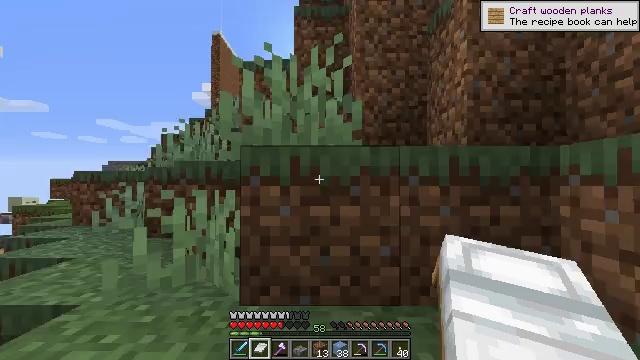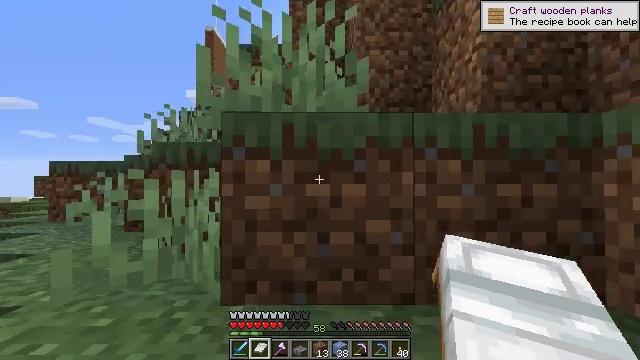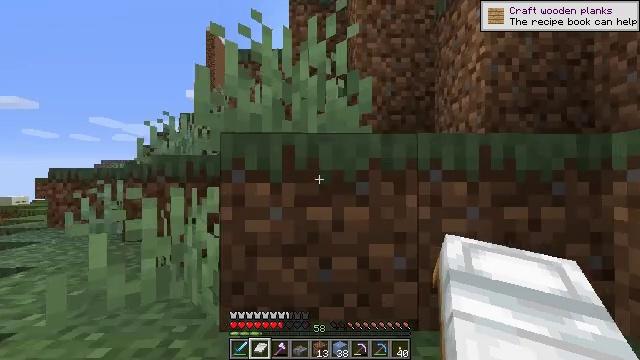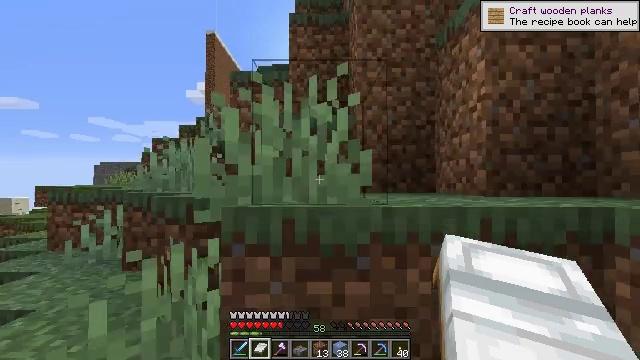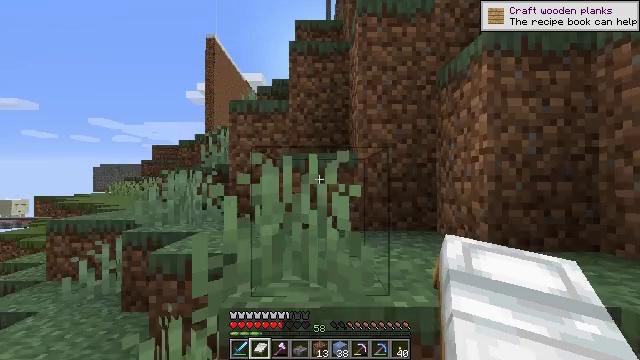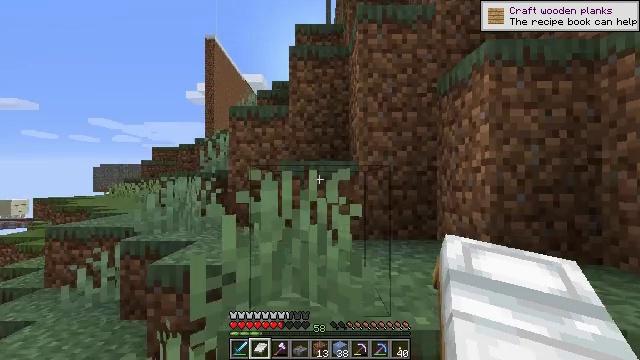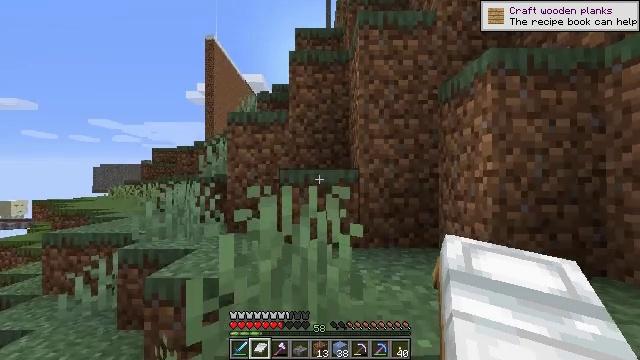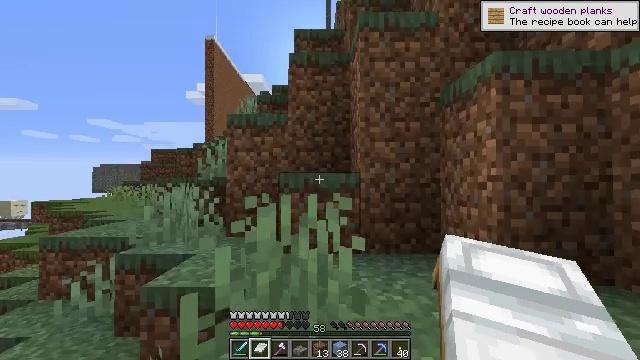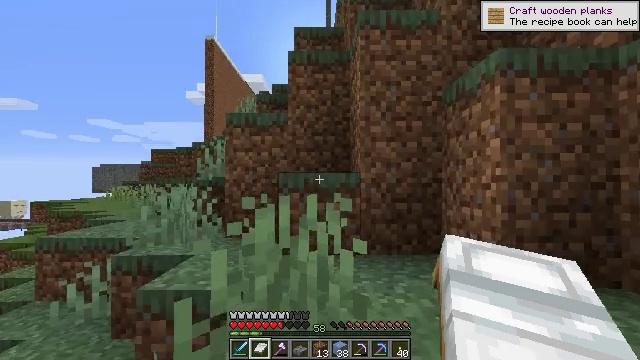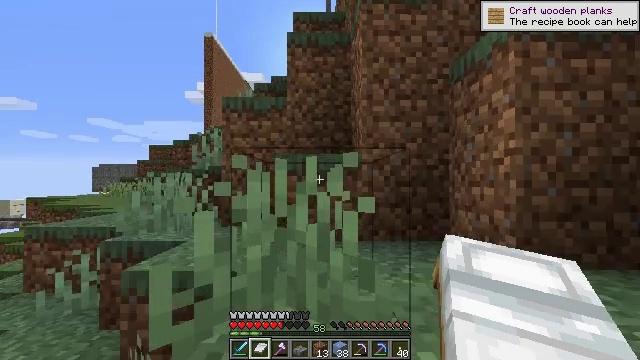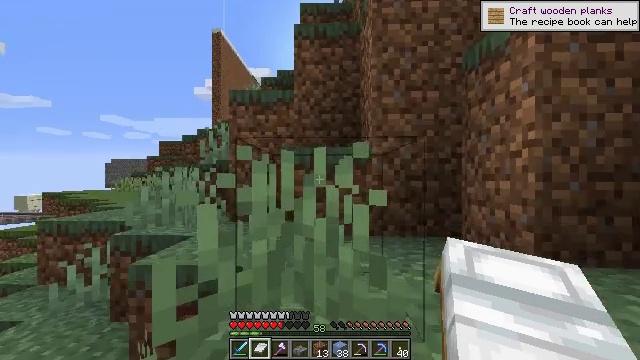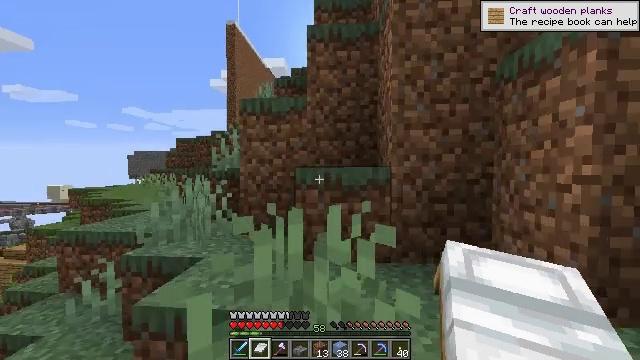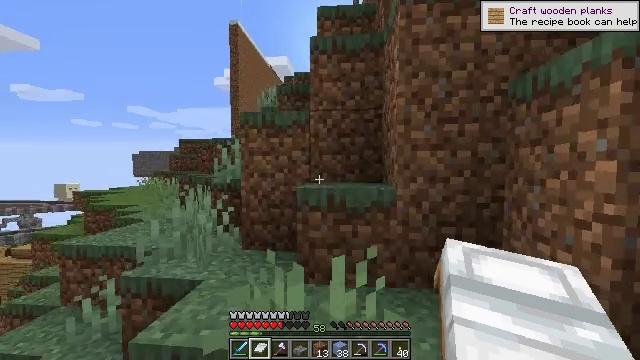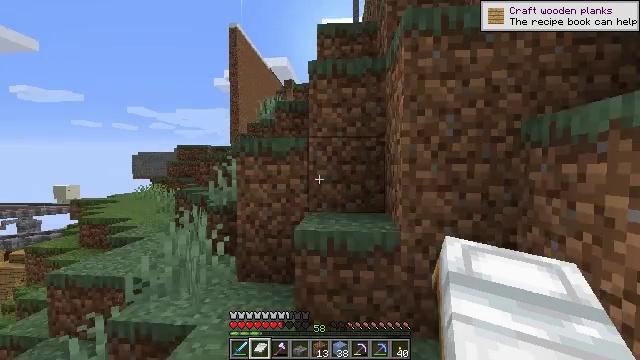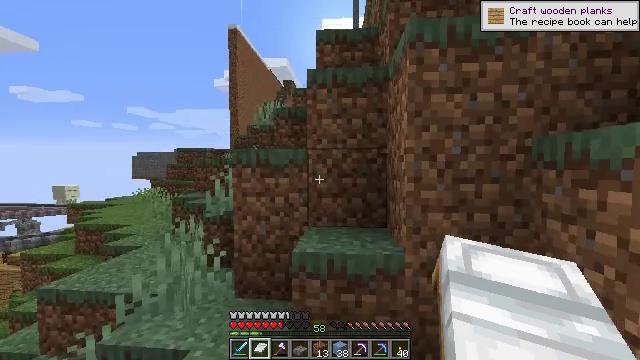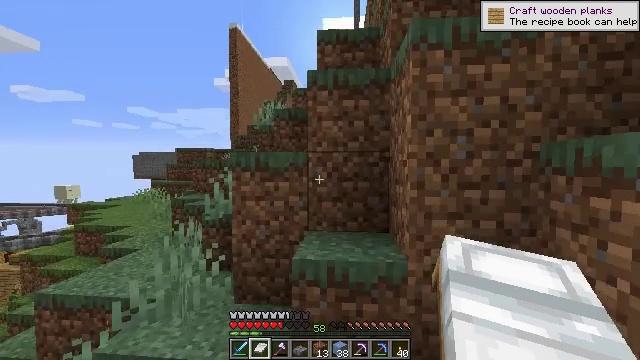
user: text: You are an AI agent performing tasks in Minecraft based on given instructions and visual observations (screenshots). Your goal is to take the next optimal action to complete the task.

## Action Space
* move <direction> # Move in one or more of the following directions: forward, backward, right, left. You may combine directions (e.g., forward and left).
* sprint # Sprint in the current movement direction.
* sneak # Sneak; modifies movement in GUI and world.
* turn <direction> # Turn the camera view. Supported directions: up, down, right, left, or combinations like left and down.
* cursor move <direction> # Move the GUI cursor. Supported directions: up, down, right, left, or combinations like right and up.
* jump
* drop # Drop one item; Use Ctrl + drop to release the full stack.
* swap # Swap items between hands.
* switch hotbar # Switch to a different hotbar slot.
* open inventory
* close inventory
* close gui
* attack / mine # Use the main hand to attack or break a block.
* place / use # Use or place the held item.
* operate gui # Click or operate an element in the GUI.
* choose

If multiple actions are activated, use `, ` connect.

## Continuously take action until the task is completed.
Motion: motion action
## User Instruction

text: Harvest the ice from frozen areas.
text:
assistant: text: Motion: move forward, jump
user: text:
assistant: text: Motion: move forward, jump
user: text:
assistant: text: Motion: move forward
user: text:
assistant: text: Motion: move forward
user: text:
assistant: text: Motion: move forward
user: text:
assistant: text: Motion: move forward
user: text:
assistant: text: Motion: move forward
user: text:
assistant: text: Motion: move forward
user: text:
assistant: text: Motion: move forward
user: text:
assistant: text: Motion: move forward, turn left, jump
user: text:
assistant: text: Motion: move forward, turn left and down, jump
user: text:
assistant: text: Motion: move forward, jump
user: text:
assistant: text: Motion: move forward
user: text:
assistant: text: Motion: move forward
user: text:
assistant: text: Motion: move forward
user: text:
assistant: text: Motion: move forward
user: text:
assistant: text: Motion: move forward
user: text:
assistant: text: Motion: move forward
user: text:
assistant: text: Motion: move forward
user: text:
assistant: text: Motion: move forward
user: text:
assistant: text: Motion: move forward, jump
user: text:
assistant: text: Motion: move forward, turn down, jump
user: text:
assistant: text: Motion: move forward, jump
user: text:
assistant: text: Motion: move forward, turn down
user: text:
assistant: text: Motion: move forward, turn left and down
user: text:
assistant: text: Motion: move forward, turn left and down
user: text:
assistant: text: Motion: move forward, turn left and down
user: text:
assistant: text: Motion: move forward, turn left and down
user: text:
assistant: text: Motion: move forward
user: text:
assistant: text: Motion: move forward and move left